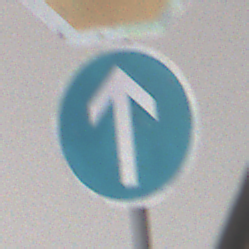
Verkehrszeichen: VorgeschriebeneFahrtrichtungGeradeaus
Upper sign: Stop
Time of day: MorningAfternoon
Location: Roofed (Urban)
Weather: PartlyCloudy
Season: NotSpecified
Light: Natural